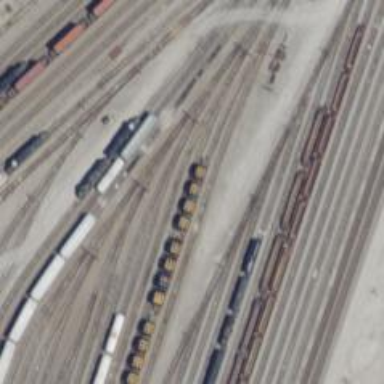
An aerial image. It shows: Railway yard.